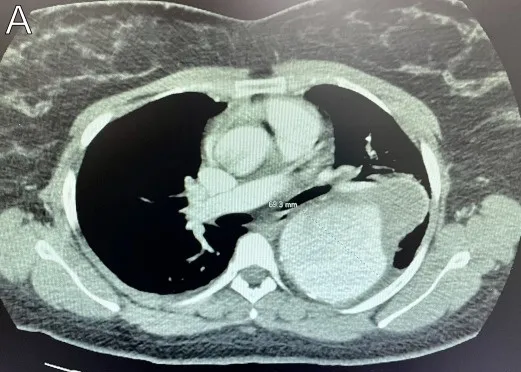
Computed tomography angiogram of the aorta showing a descending thoracic aortic aneurysm and contained aortic rupture. The aneurysm in the axial plane.
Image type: radiology (ct)